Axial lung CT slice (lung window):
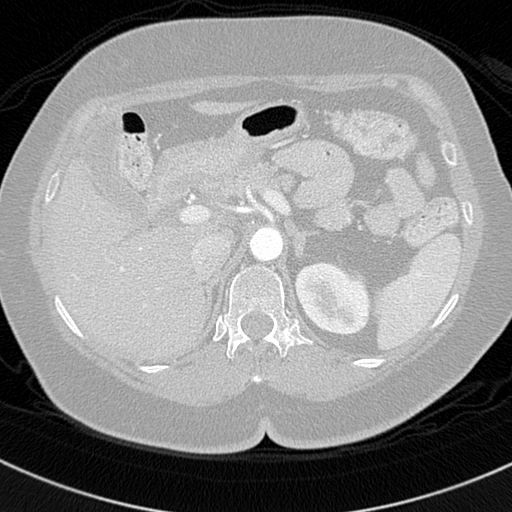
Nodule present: no